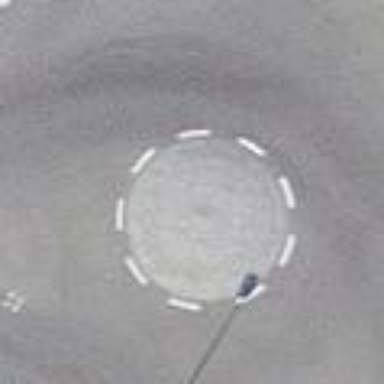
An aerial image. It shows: Residential road with asphalt surface leading up to roundabout.